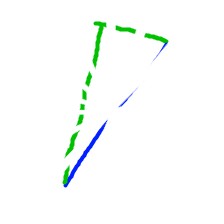
Shape: triangle